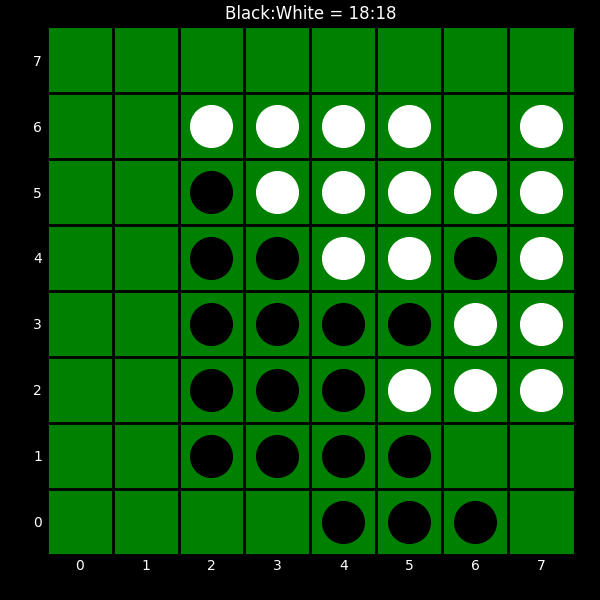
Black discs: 18
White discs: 18